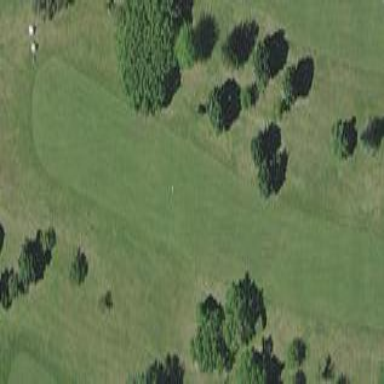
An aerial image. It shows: Golf fairway surrounded by grass.